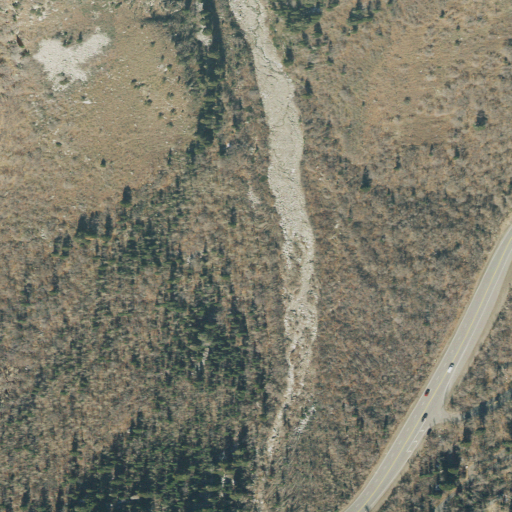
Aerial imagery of valley in Utah named Tanner Gulch containing deciduous forest, mixed forest, shrub, open development, low intensity development, and evergreen forest